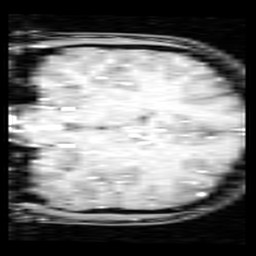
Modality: inplaneT1
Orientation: coronal
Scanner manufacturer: ge
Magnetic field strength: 3 T
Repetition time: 0.2 s
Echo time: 0.0036 s